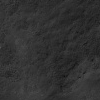
Atmospheric dust classification: not_dusty